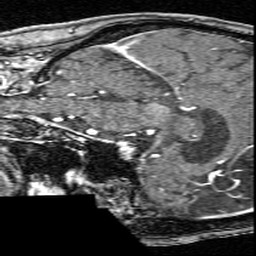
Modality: angio
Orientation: sagittal
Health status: ill
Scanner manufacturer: siemens
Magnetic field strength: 3 T
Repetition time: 0.023 s
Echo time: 0.00395 s